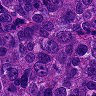
Metastatic tissue present: yes